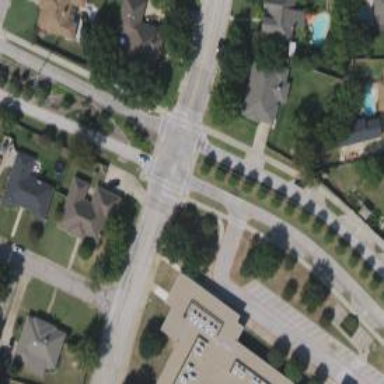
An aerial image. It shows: Uncontrolled road crossing.